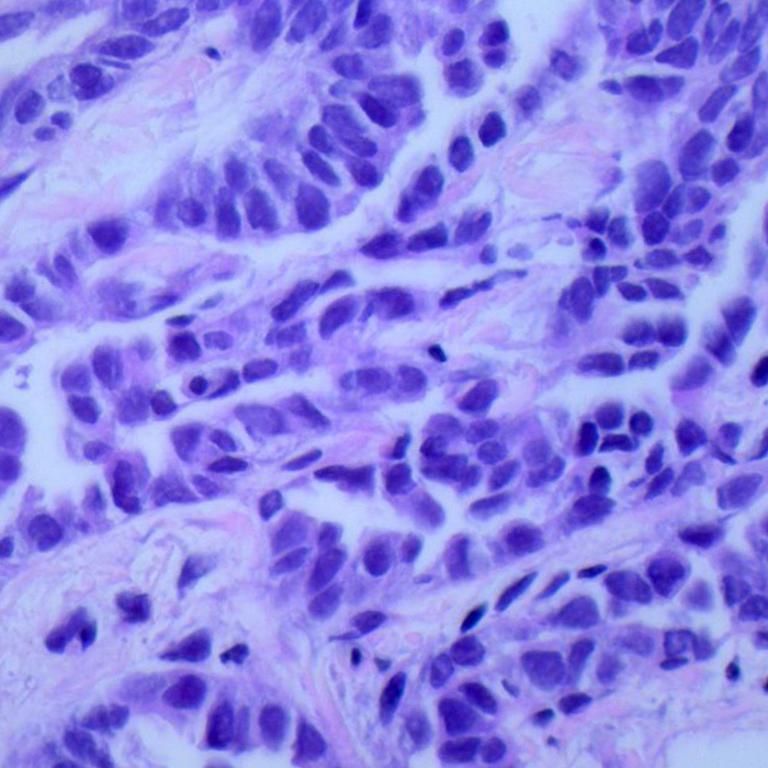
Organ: lung
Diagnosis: adenocarcinomas